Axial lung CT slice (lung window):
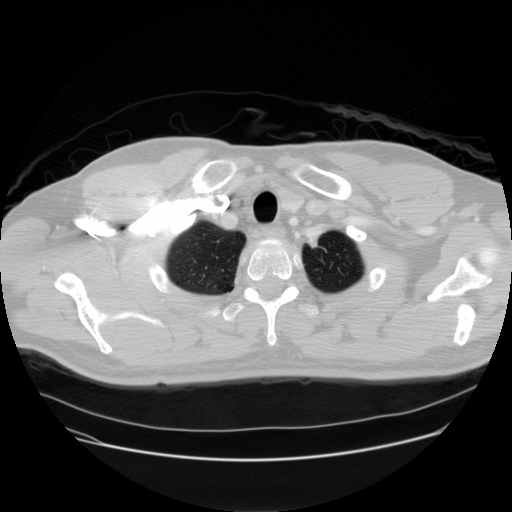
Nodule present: no